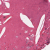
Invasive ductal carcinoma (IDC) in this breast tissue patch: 0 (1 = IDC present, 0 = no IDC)